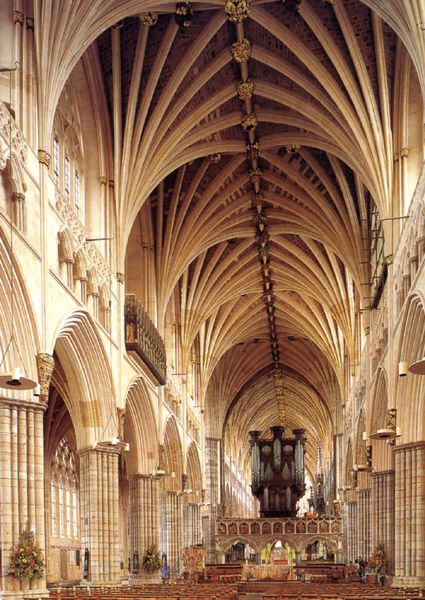
Titel: Langhaus der Kathedrale in Exeter
Standort: Exeter, Kathedrale (EU - GB)
Schlagwörter: weiß, hell, stühle, säulen, beige, kirche, gotik, balkon, bogen, saal, erhaben, gestühl, balken, halle, bögen, knochen, gewölbe, dom, rippen, wirbelsäule, altar, kirchenschiff, lettner, skelett, orgel, sandstein, spitzbogen, spitzbögen, gothik, streben, sakralbau, kapitel, gerippe, weinachtsbaum, kirchgan